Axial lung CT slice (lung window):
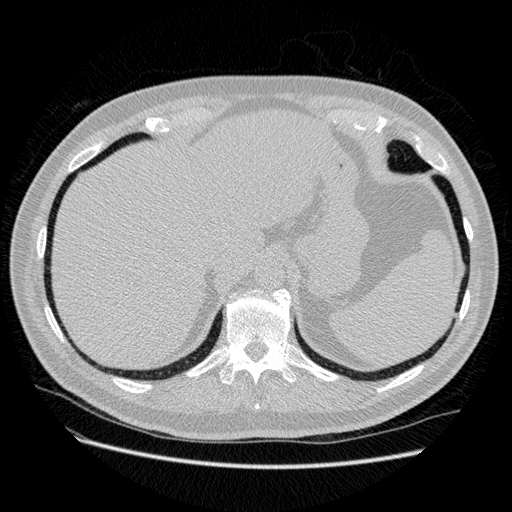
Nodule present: no